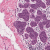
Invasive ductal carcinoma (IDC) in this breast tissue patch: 0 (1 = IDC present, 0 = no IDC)